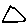
Label: triangle